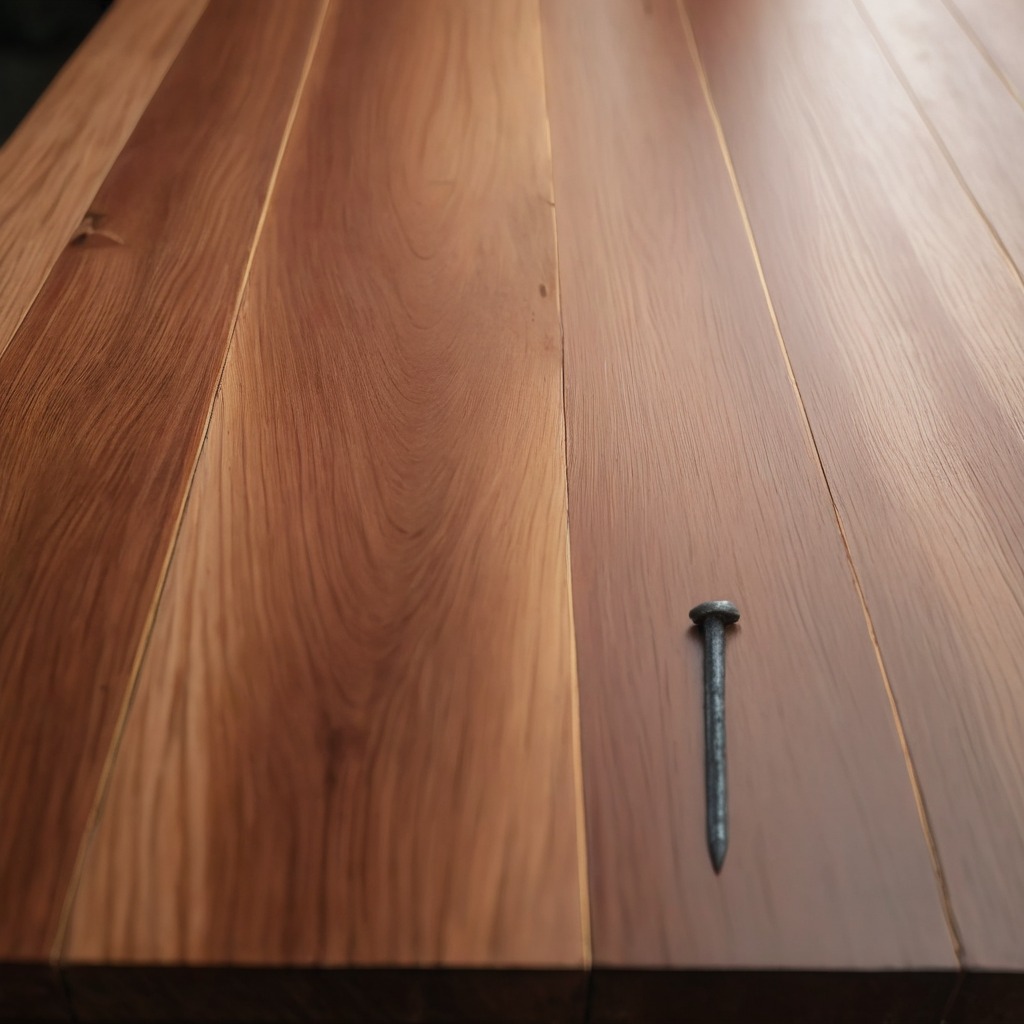
A nail is lying on a wooden table in a carpentry studio rich wood textures side lighting.